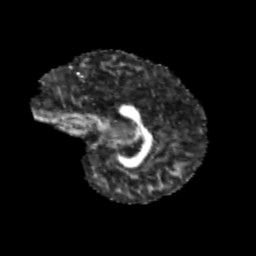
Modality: FA
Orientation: sagittal
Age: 11
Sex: female
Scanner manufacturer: siemens
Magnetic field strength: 3 T
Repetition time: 3.8 s
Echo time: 0.07 s